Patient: sex M, age 71
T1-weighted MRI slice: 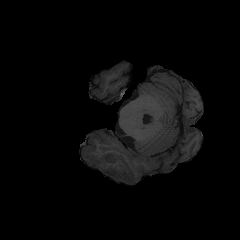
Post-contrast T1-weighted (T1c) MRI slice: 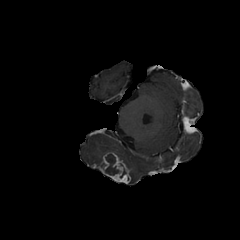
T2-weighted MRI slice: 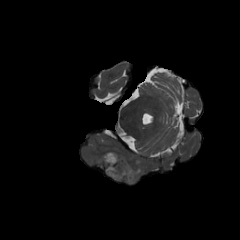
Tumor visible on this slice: yes
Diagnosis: Glioblastoma, IDH-wildtype
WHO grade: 4